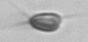
Label: Acanthoica_quattrospina